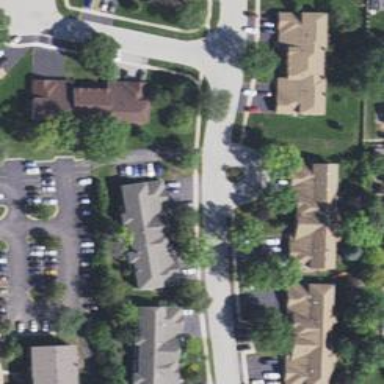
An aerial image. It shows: Living street.